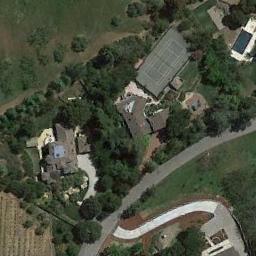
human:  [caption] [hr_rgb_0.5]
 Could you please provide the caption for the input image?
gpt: The tennis court is on the grass next to some buildings and trees .

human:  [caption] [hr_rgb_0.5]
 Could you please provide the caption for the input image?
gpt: There are many trees around the tennis court .

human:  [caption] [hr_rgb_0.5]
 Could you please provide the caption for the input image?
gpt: There are two tennis courts of the same size in red and green .

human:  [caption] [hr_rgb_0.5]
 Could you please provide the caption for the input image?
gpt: Tennis courts and buildings surrounded by trees, Next to the lawn .

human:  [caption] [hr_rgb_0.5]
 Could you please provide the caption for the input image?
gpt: There are some green trees around the tennis court .